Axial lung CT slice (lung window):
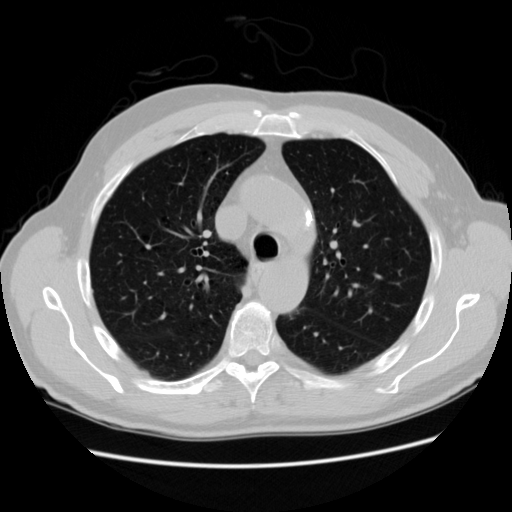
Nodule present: no